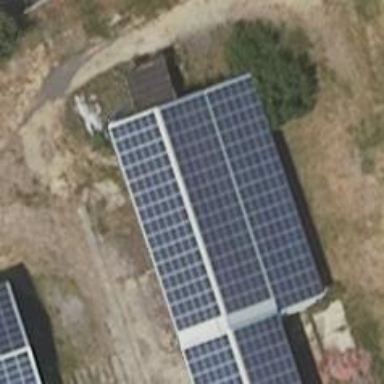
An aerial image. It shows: Solar photovoltaic panel generator producing electricity as small installation.